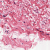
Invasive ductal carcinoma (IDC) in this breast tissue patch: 0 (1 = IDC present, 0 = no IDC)